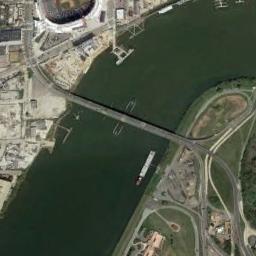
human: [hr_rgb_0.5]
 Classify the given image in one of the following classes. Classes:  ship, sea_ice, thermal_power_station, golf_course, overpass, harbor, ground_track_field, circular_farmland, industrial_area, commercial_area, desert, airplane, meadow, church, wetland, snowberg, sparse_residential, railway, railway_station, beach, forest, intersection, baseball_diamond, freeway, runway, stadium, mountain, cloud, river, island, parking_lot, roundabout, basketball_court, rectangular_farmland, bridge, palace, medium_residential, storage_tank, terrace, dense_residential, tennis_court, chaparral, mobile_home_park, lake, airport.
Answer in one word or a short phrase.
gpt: bridge